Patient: sex F, age 68
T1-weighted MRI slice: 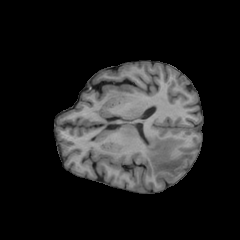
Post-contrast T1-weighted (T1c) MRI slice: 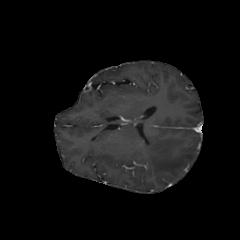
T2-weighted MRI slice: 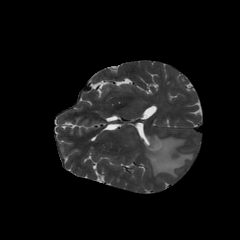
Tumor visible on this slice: yes
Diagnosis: Glioblastoma, IDH-wildtype
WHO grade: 4